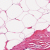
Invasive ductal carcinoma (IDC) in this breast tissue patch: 0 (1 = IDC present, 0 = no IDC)